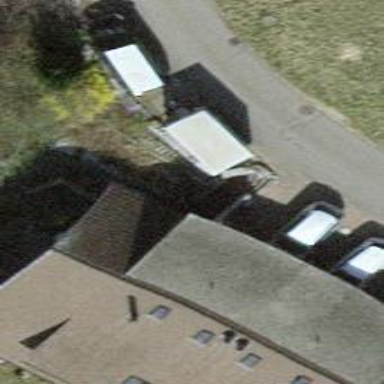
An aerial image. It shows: Semidetached house.